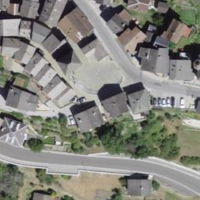
EUNIS habitat code: 44
Species observed at this site:
Senecio vulgaris